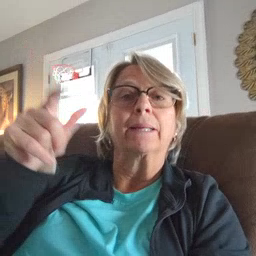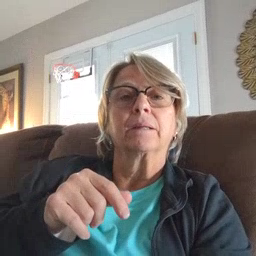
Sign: awake